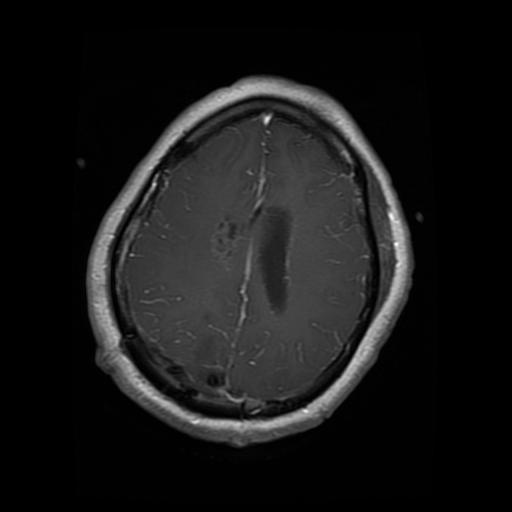
Label: glioma